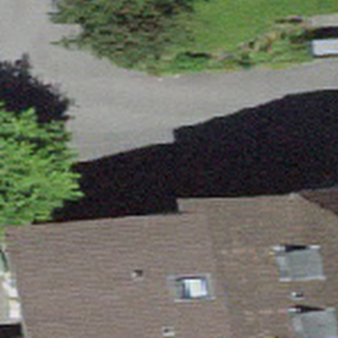
Label: other